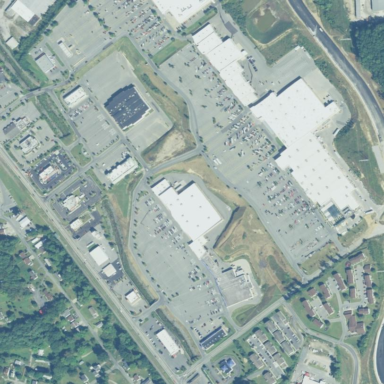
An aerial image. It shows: Retail area.